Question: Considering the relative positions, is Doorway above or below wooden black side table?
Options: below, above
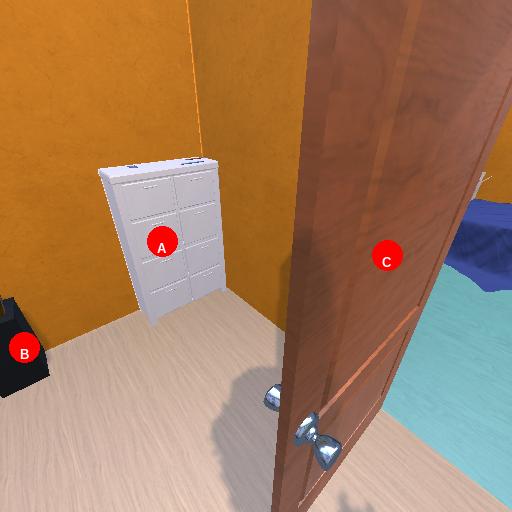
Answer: below